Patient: sex M, age 69
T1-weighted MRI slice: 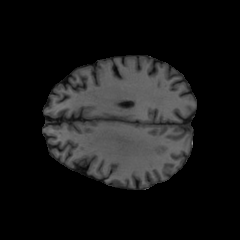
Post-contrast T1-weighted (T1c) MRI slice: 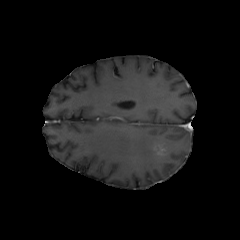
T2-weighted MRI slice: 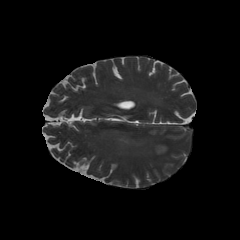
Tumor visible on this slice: yes
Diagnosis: Glioblastoma, IDH-wildtype
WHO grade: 4